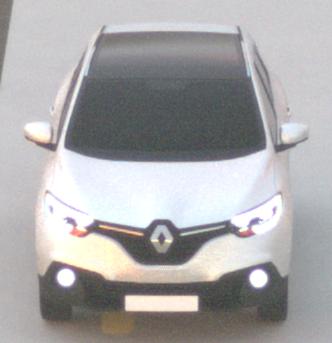
Make: Renault
Model: Kadjar ENERGY TCe 130
Detailed model: Kadjar
Model produced from: 2015/05
Model produced until: 2018/08
Doors: 5
Color: white
Road condition: dry road
Daytime: sunrise or sunset
Contrast: medium contrast